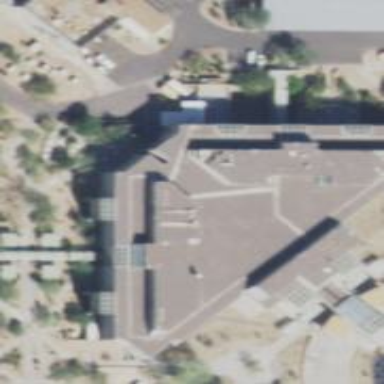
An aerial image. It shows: Clinic located within hospital building.